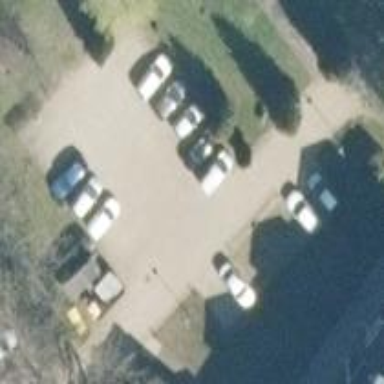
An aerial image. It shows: Parking area with surface.